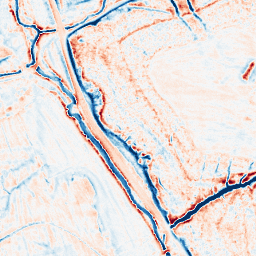
Category: edge_preserving
Decomposition family: anisotropic_diffusion
Decomposition parameters: iterations: 20
kappa: 100
gamma: 0.2
Upsampling method: sinc_hamming
Upsampling parameters: scale: 4
kernel_size: 8
Upsampling scale: 4